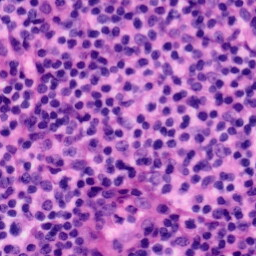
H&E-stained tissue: Tonsil